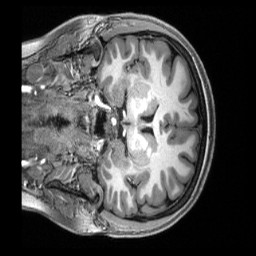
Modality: T1w
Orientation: coronal
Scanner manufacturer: siemens
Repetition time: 2.5 s
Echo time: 0.00231 s